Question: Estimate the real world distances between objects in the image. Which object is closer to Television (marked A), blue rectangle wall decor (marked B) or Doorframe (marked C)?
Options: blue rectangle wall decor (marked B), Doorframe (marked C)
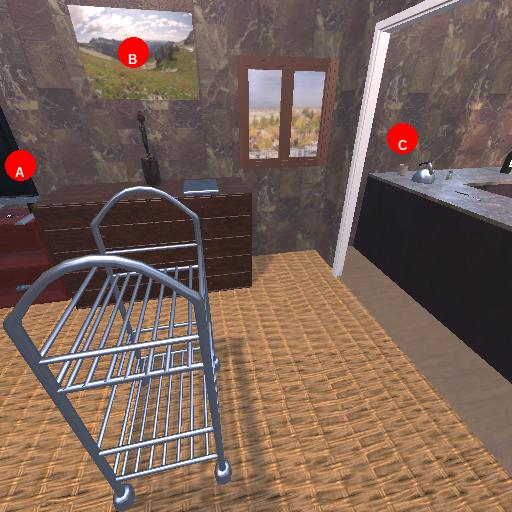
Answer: blue rectangle wall decor (marked B)